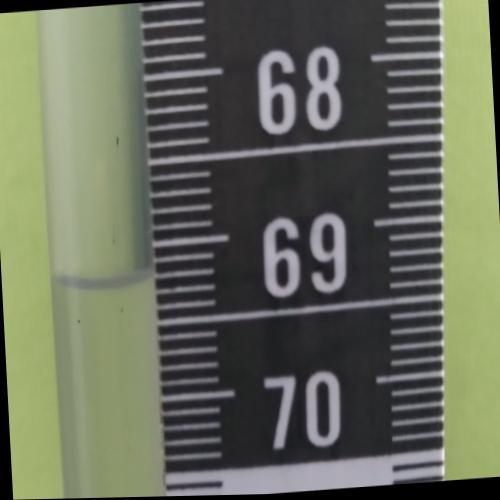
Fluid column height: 69.2 cm